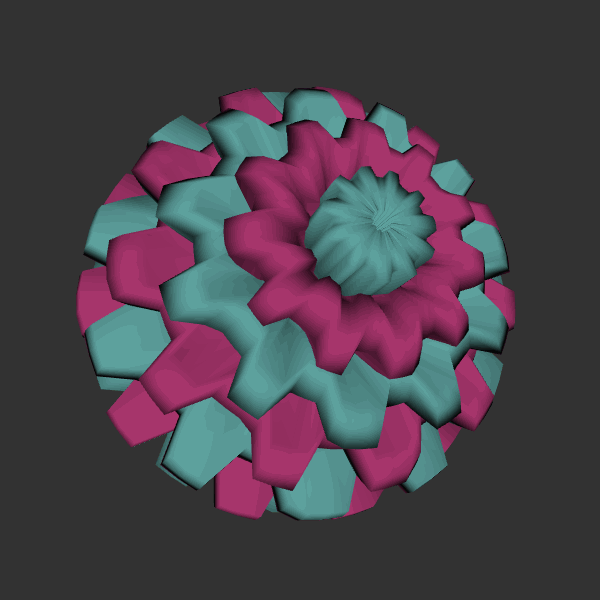
Background: dark